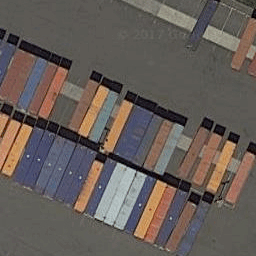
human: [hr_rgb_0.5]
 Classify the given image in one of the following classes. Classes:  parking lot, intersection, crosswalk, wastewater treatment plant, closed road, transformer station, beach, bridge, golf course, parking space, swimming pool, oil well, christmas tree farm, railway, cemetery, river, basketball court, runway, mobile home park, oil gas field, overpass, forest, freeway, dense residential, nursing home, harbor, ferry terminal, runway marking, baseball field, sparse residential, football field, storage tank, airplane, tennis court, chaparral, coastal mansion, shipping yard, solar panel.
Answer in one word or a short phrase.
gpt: shipping yard